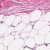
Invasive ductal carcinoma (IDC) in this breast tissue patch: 0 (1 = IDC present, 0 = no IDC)